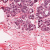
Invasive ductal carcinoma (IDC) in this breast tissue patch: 0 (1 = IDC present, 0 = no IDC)